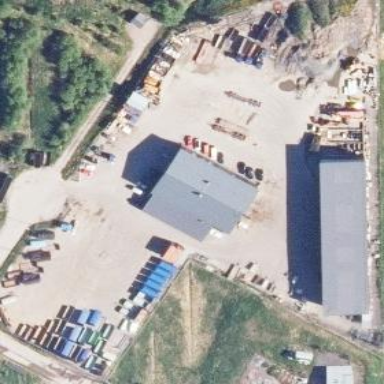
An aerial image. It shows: Industrial building.